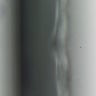
Metastatic tissue present: no